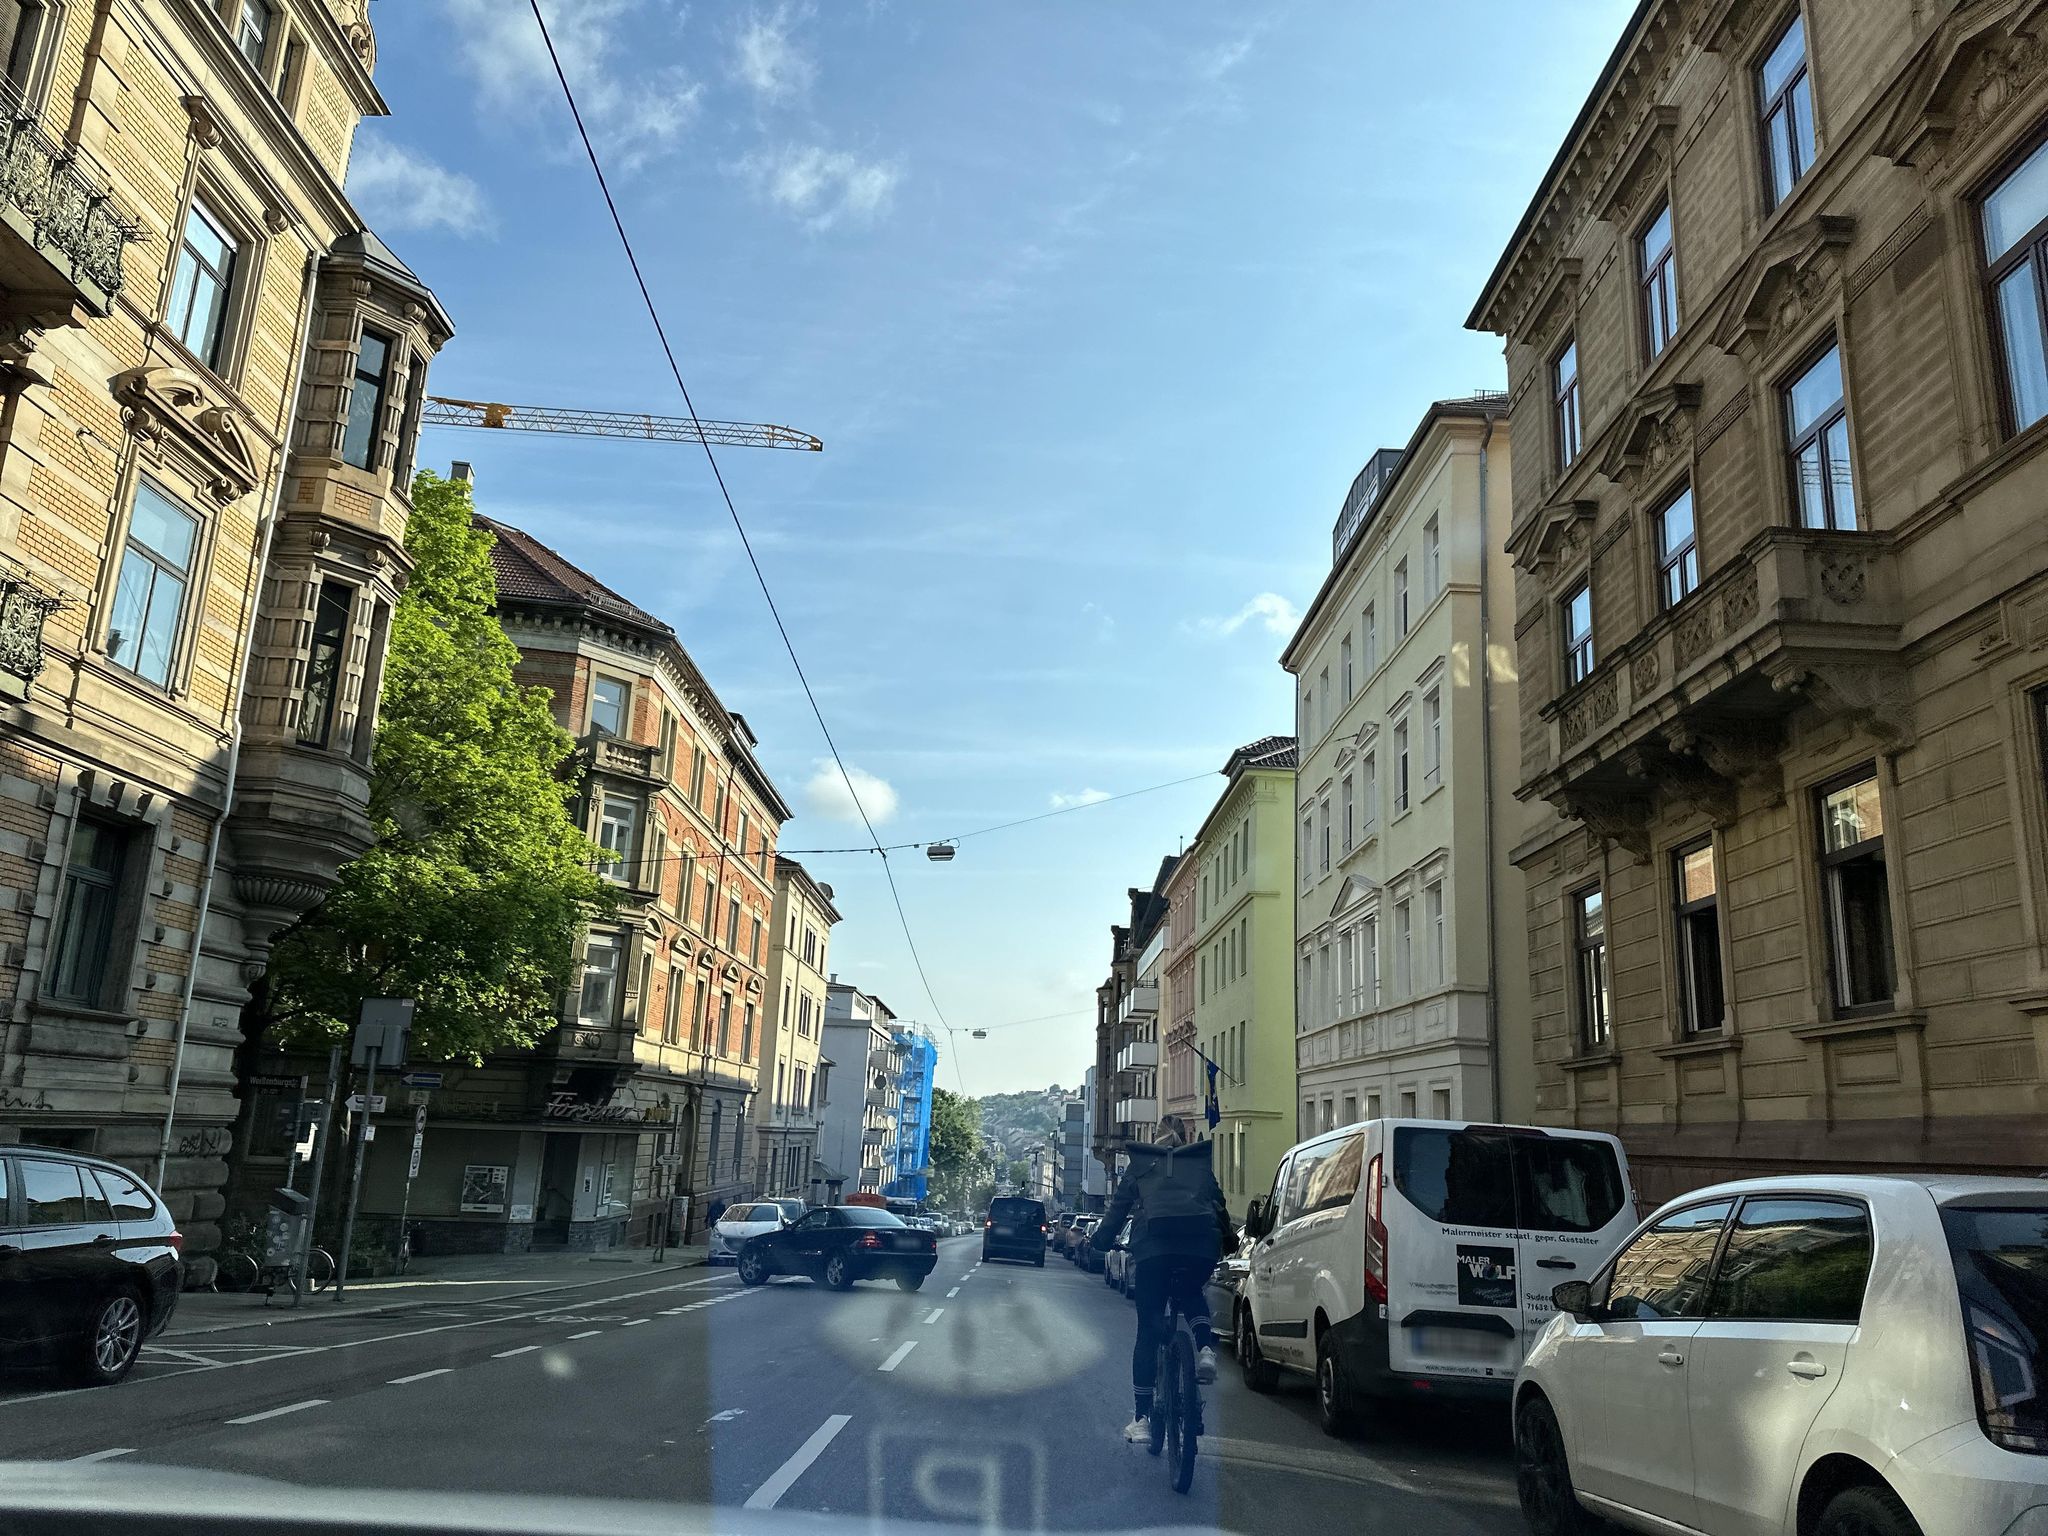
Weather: clear
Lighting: day
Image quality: good
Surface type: driving surface
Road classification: tertiary
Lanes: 3, 2
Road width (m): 11.3
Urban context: urban centre
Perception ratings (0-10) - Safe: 5.13, Lively: 8.01, Beautiful: 3.9, Boring: 1.09, Depressing: 5.18, Wealthy: 8.89